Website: home-depot
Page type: billing-address
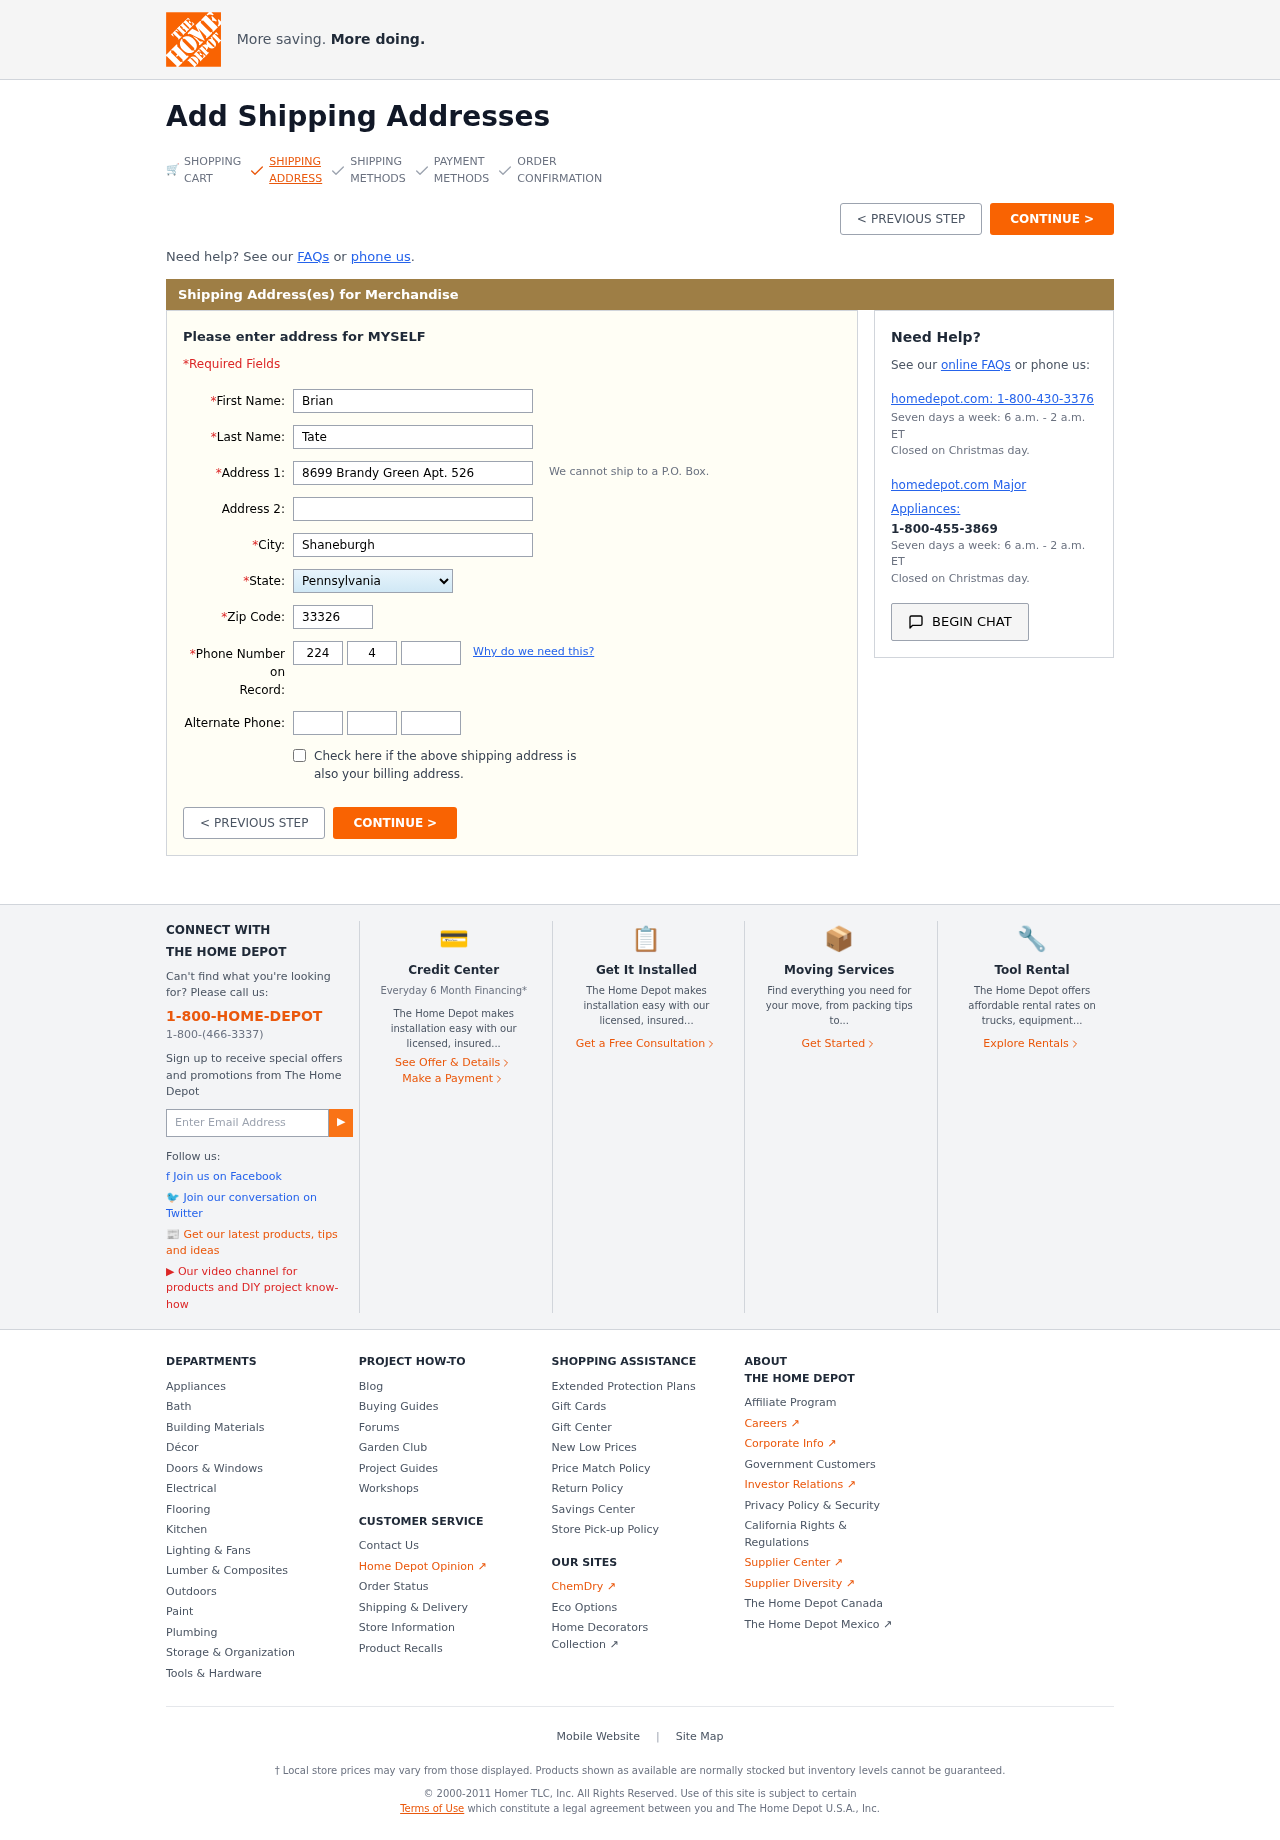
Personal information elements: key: PII_STATE
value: Pennsylvania
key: PII_FIRSTNAME
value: Brian
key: PII_LASTNAME
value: Tate
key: PII_STREET
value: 8699 Brandy Green Apt. 526
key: PII_CITY
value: Shaneburgh
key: PII_POSTCODE
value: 33326
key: PII_PHONE_AREA
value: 224
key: PII_PHONE_PREFIX
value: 483
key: PII_PHONE_LINE
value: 6147
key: PII_PHONE_ALT_AREA
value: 404
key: PII_PHONE_ALT_PREFIX
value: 542
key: PII_PHONE_ALT_LINE
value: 7090